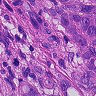
Metastatic tissue present: yes